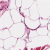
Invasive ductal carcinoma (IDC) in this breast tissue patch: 0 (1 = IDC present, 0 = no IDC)